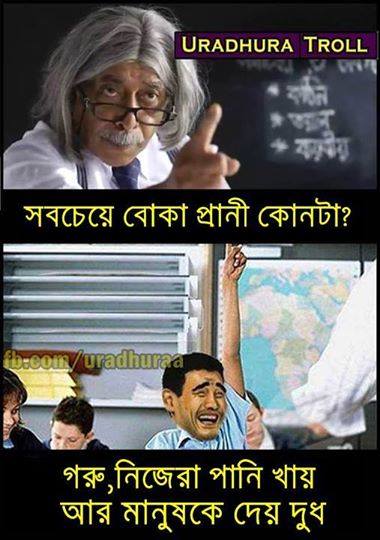
Caption: সবচেয়ে বোকা প্রাণী কোনটা? গরু, নিজেরা পানি খায় আর মানুষকে দেয় দুধ
Label: hate